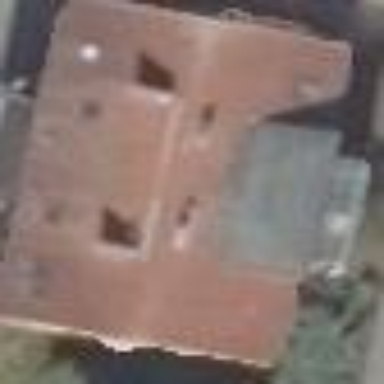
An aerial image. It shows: Flat roof building with grey roof.